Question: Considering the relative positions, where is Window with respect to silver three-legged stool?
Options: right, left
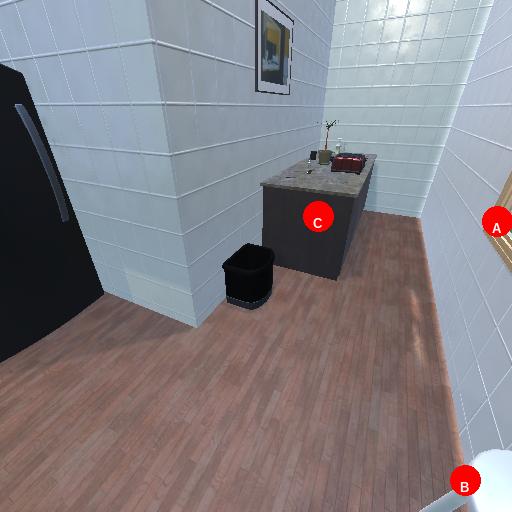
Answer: right